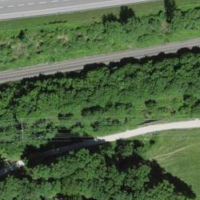
EUNIS habitat code: 57
Species observed at this site:
Fagus sylvatica
Pulmonaria obscura